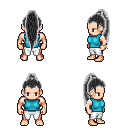
a pixel art fantasy rpg character, male body template, human, light skin, teal sleeveless shirt, white pants, gray extra-long topknot hairstyle, bracelets, four views (front, back, left, right), 2x2 character sprite sheet, small pixel art, hard edges, no anti-aliasing